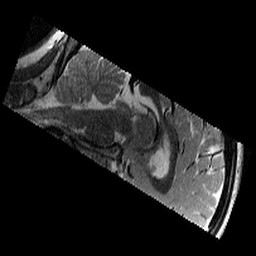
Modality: T2w
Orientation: sagittal
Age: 9
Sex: female
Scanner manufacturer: siemens
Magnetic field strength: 3 T
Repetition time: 9.23 s
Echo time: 0.067 s